Current action and preconditions to check: trajectory_clear

Your task: For each precondition in the list above, predict whether it will hold at this action.

Consider the current scene as observed from the mobile robot's camera, and analyze the predicted future states of all dynamic agents (e.g., people, animals, vehicles, or any moving entities) within the NEXT SECOND.

IMPORTANT: Only answer "very likely" if you are absolutely certain—based on strong, clear evidence—that a dynamic agent will violate the precondition in the predicted future state. Do NOT answer "very likely" for unlikely, ambiguous, or low-probability risks.

Ask yourself for each precondition: Is there a high probability, with clear and convincing evidence, that the predicted future states of any dynamic agent will interfere with the predicted future state of the currently executing action within the NEXT SECOND, causing that precondition to fail?

Assess the risk level based on these predictions. Use "likely" or "very likely" if motions create a clear risk of interference.

Use "neutral" or "improbable" if agents are nearby but their predicted paths are clearly diverging or non-conflicting.

Failure Risk Categories: "very improbable", "improbable", "neutral", "likely", "very likely"

Answer Format: Output ONLY the probability_of_failure value from these categories: "very improbable", "improbable", "neutral", "likely", "very likely"

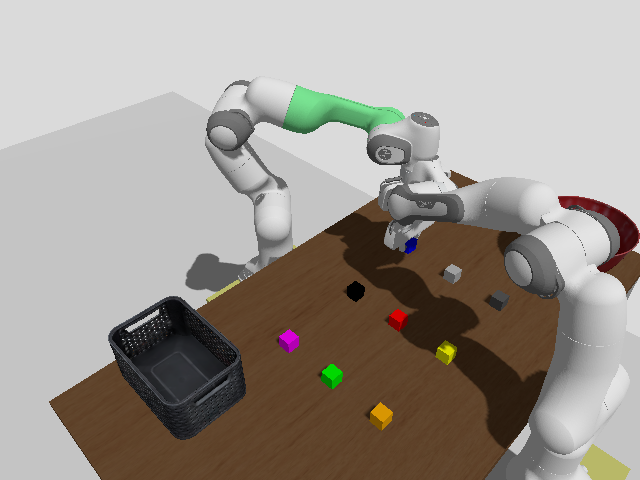

Answer: very likely